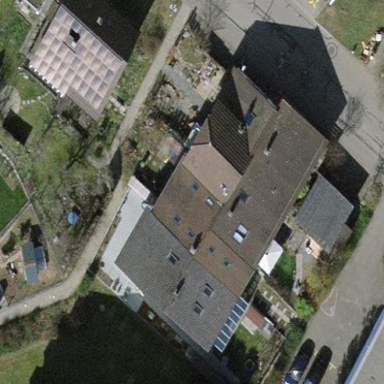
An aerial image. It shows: Building with gabled roof.